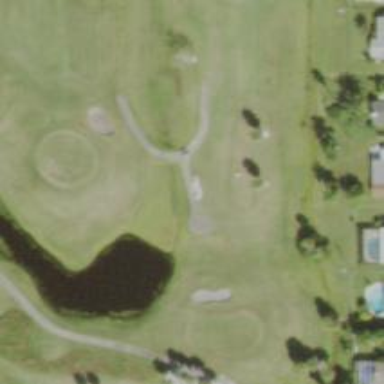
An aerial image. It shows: Golf cartpath that is also road path.